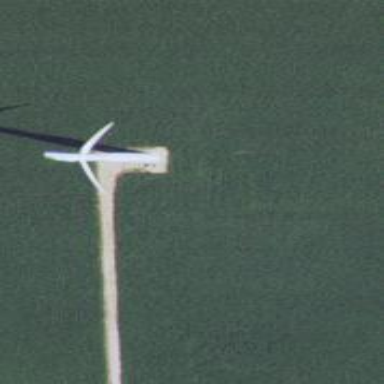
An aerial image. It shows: Wind power generator with wind turbines.